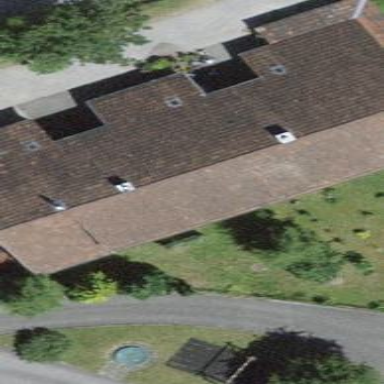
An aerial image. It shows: Residential building with gabled roof.